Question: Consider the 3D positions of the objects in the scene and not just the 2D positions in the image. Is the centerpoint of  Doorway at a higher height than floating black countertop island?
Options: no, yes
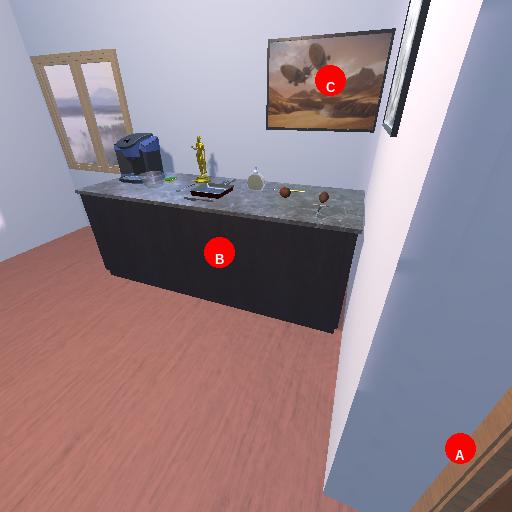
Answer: no